Frequency: 95000
Velocity: 0,2945
Power: 48,6
Pulse duration: 0,0000001
Pass count: 1
Magnification: 10
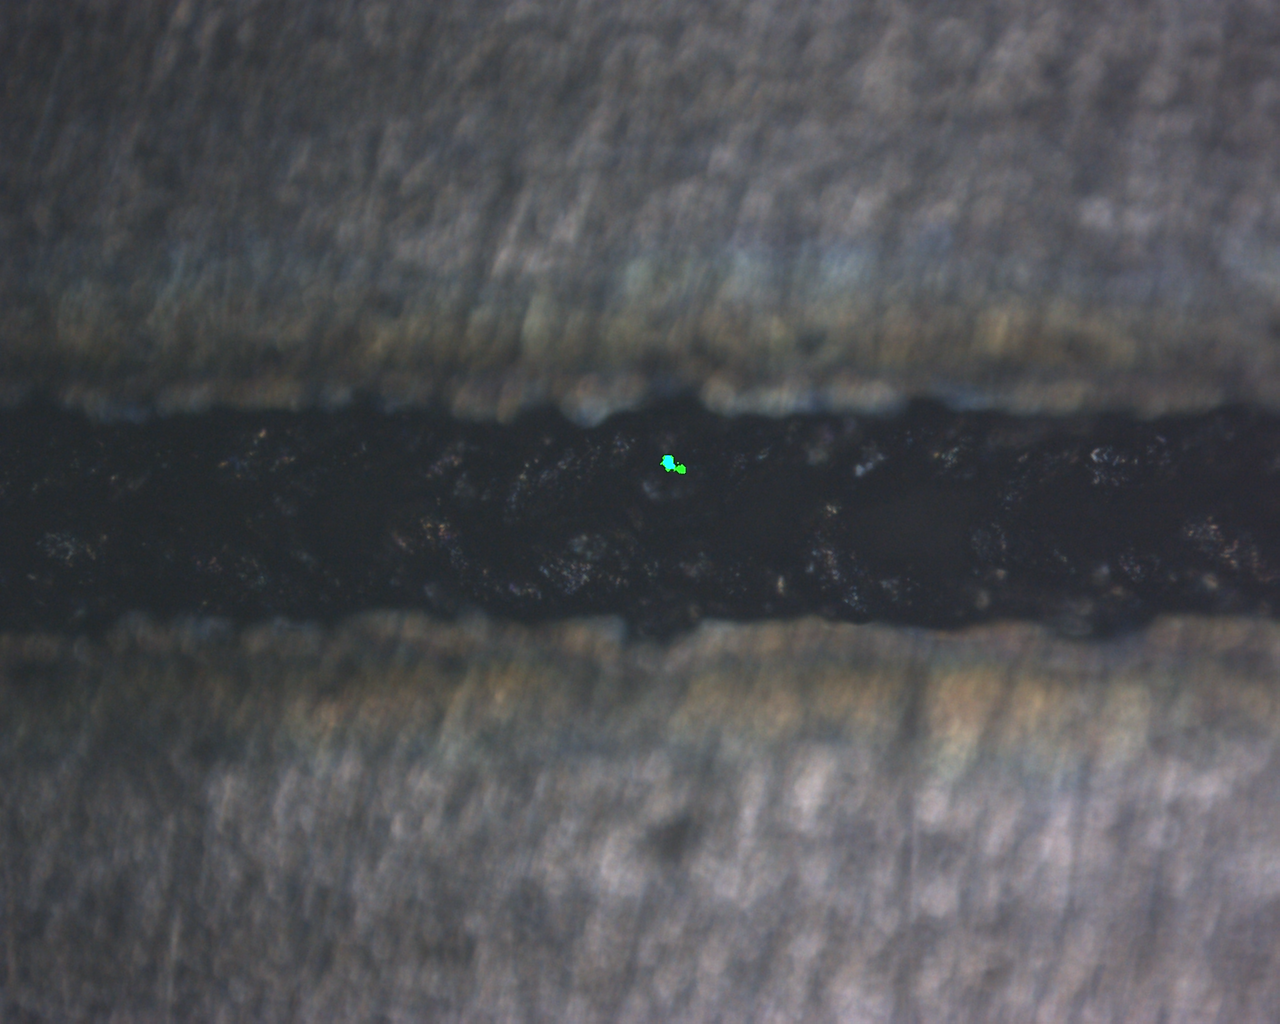
Measured width: 112.089
Other width: 92.589